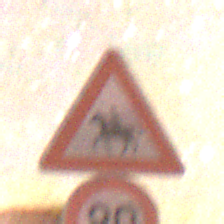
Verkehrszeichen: ReiterRechts
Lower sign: Geschwindigkeit80
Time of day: Night
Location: Outdoor (Nature)
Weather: Clear
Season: NotSpecified
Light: Natural